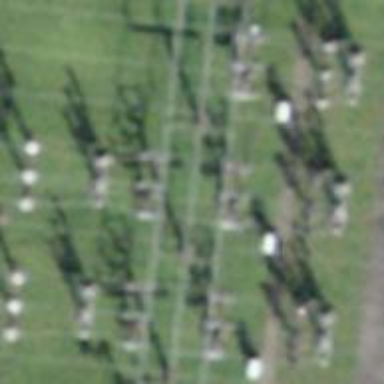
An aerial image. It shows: Power line carrying busbar.